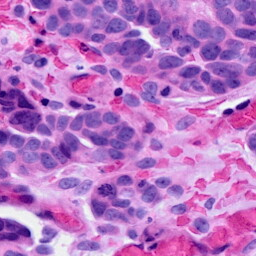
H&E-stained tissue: Ovarian